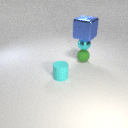
small green rubber sphere below large blue metal cube